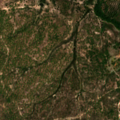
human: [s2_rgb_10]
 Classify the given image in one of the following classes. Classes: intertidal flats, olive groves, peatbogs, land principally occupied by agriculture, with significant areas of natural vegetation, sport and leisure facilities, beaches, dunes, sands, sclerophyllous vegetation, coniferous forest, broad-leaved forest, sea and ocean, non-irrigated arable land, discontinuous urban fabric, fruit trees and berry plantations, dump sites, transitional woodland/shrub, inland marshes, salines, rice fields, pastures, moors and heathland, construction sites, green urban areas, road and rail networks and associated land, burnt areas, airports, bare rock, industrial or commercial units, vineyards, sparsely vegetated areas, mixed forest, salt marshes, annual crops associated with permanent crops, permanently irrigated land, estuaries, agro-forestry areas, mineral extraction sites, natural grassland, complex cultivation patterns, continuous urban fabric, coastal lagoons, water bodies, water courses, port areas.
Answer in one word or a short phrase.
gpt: complex cultivation patterns, agro-forestry areas, broad-leaved forest